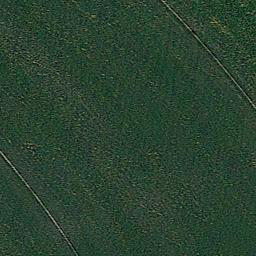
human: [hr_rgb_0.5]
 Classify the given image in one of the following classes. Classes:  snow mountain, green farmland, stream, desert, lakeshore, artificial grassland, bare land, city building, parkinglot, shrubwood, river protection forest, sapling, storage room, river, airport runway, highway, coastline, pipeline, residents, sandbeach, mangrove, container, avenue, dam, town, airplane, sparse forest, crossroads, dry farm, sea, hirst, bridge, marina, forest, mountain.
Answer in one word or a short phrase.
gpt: artificial grassland